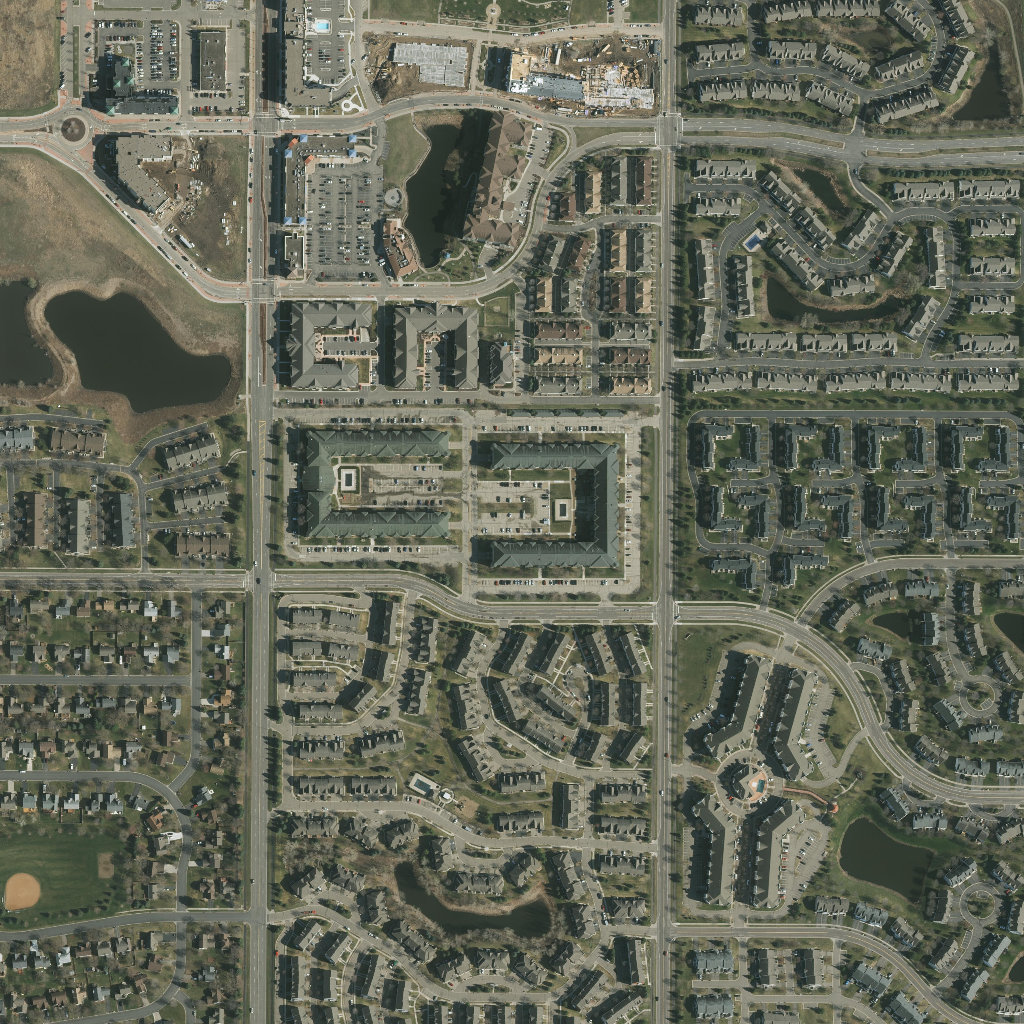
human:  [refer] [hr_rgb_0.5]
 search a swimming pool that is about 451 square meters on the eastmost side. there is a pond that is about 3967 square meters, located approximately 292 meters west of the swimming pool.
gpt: <box>[[72, 21, 75, 25, 0]]</box>

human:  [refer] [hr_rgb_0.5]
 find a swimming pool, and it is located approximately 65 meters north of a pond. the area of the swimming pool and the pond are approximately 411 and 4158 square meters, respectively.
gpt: <box>[[39, 75, 43, 78, 0]]</box>

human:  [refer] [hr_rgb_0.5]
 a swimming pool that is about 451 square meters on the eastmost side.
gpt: <box>[[72, 21, 75, 25, 0]]</box>

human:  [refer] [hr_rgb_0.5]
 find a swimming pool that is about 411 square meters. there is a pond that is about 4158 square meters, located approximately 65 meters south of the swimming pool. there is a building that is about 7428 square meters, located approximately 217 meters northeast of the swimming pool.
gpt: <box>[[39, 75, 43, 78, 0]]</box>